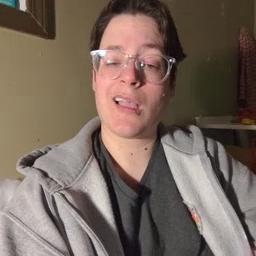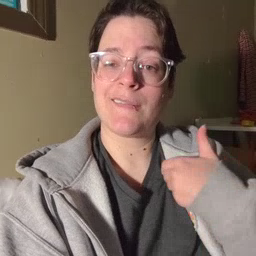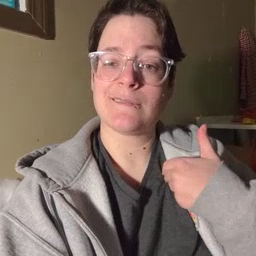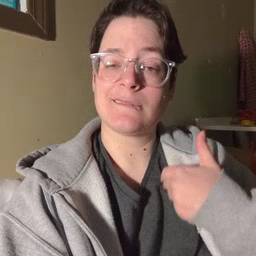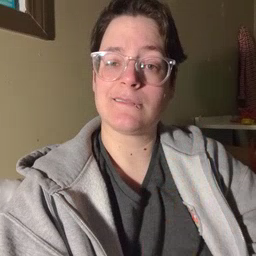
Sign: have